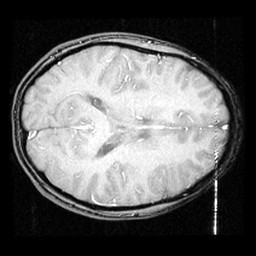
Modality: inplaneT1
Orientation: axial
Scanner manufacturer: ge
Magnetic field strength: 3 T
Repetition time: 0.2 s
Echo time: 0.0036 s